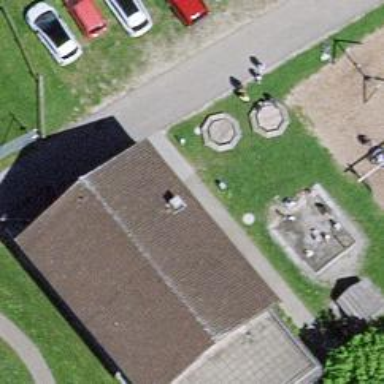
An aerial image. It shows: Picnic table located in leisure land area.